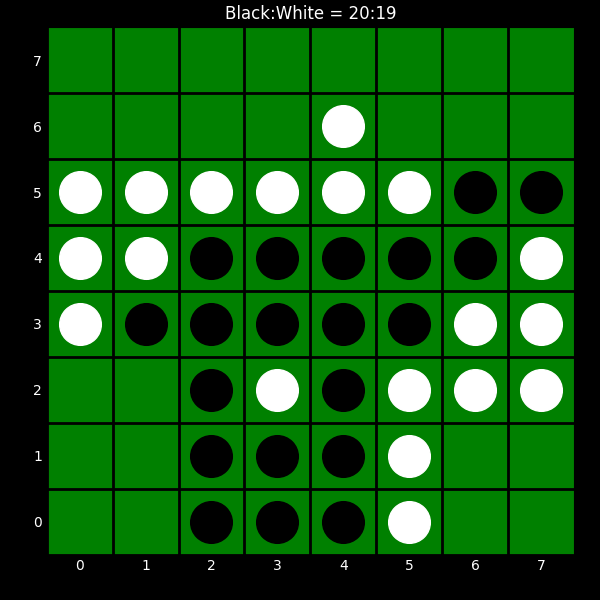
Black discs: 20
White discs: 19